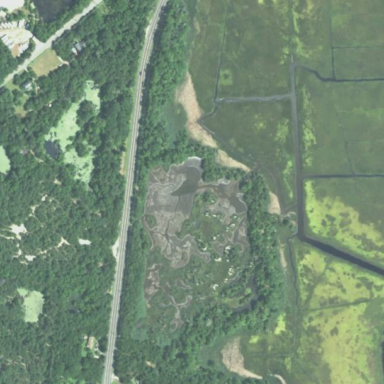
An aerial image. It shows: Swampy wetland area.